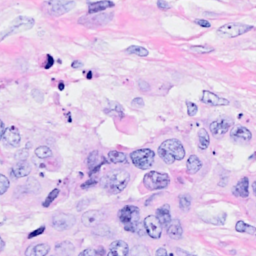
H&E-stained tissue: Breast